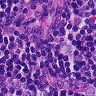
Metastatic tissue present: yes